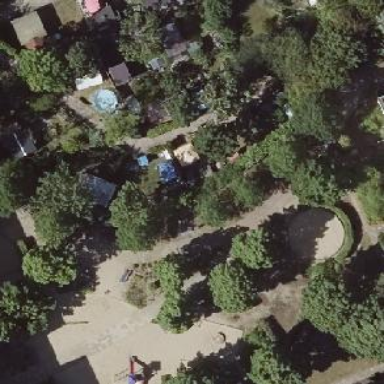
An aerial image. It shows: Playground area for leisure land.